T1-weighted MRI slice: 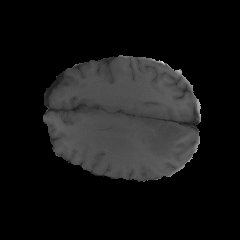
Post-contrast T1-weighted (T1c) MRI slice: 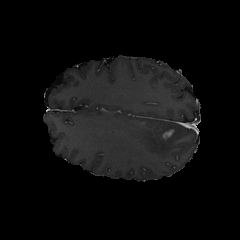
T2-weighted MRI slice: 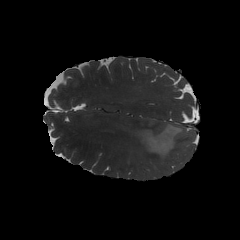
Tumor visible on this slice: yes